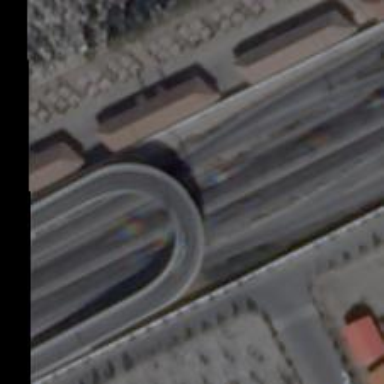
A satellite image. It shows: Trunk link highway passing over bridge.